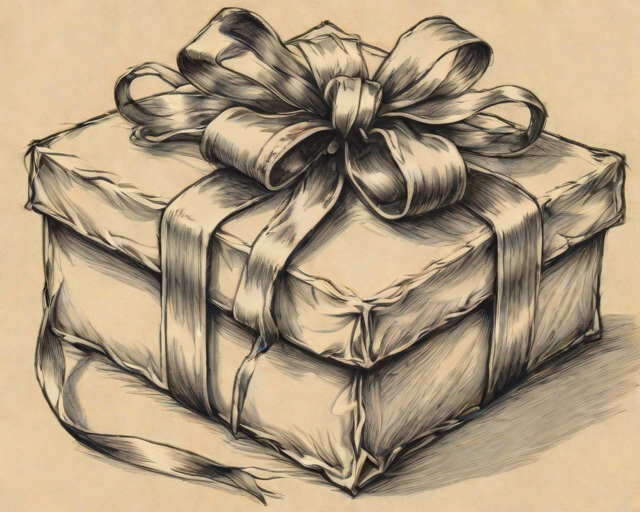
Category: Birthday